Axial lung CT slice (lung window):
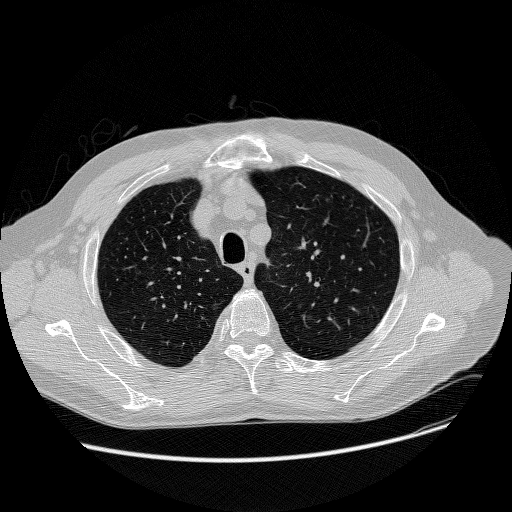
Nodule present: no